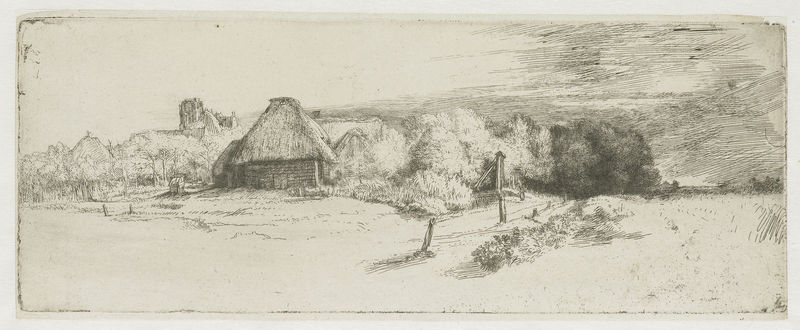
Titel: Gezicht op enkele huizen met bomen en een toren
Künstler: Rembrandt Harmensz. van Rijn
Standort: Amsterdam
Institution: Rijksmuseum
Schlagwörter: village, gravure, paysage, campagne, champ, croquis, église, arbres, chemin, crayon, vent, chaumière